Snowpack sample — Buffalo Mountain, Silverthorne, Colorado, USA (2/22/26, 2:02 PM MST)
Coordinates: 39.622, -106.113
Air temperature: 33 °F
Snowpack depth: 63 cm
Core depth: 40 cm
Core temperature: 26.6 °F
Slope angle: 11°, slope face: 116°
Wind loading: low
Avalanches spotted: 0
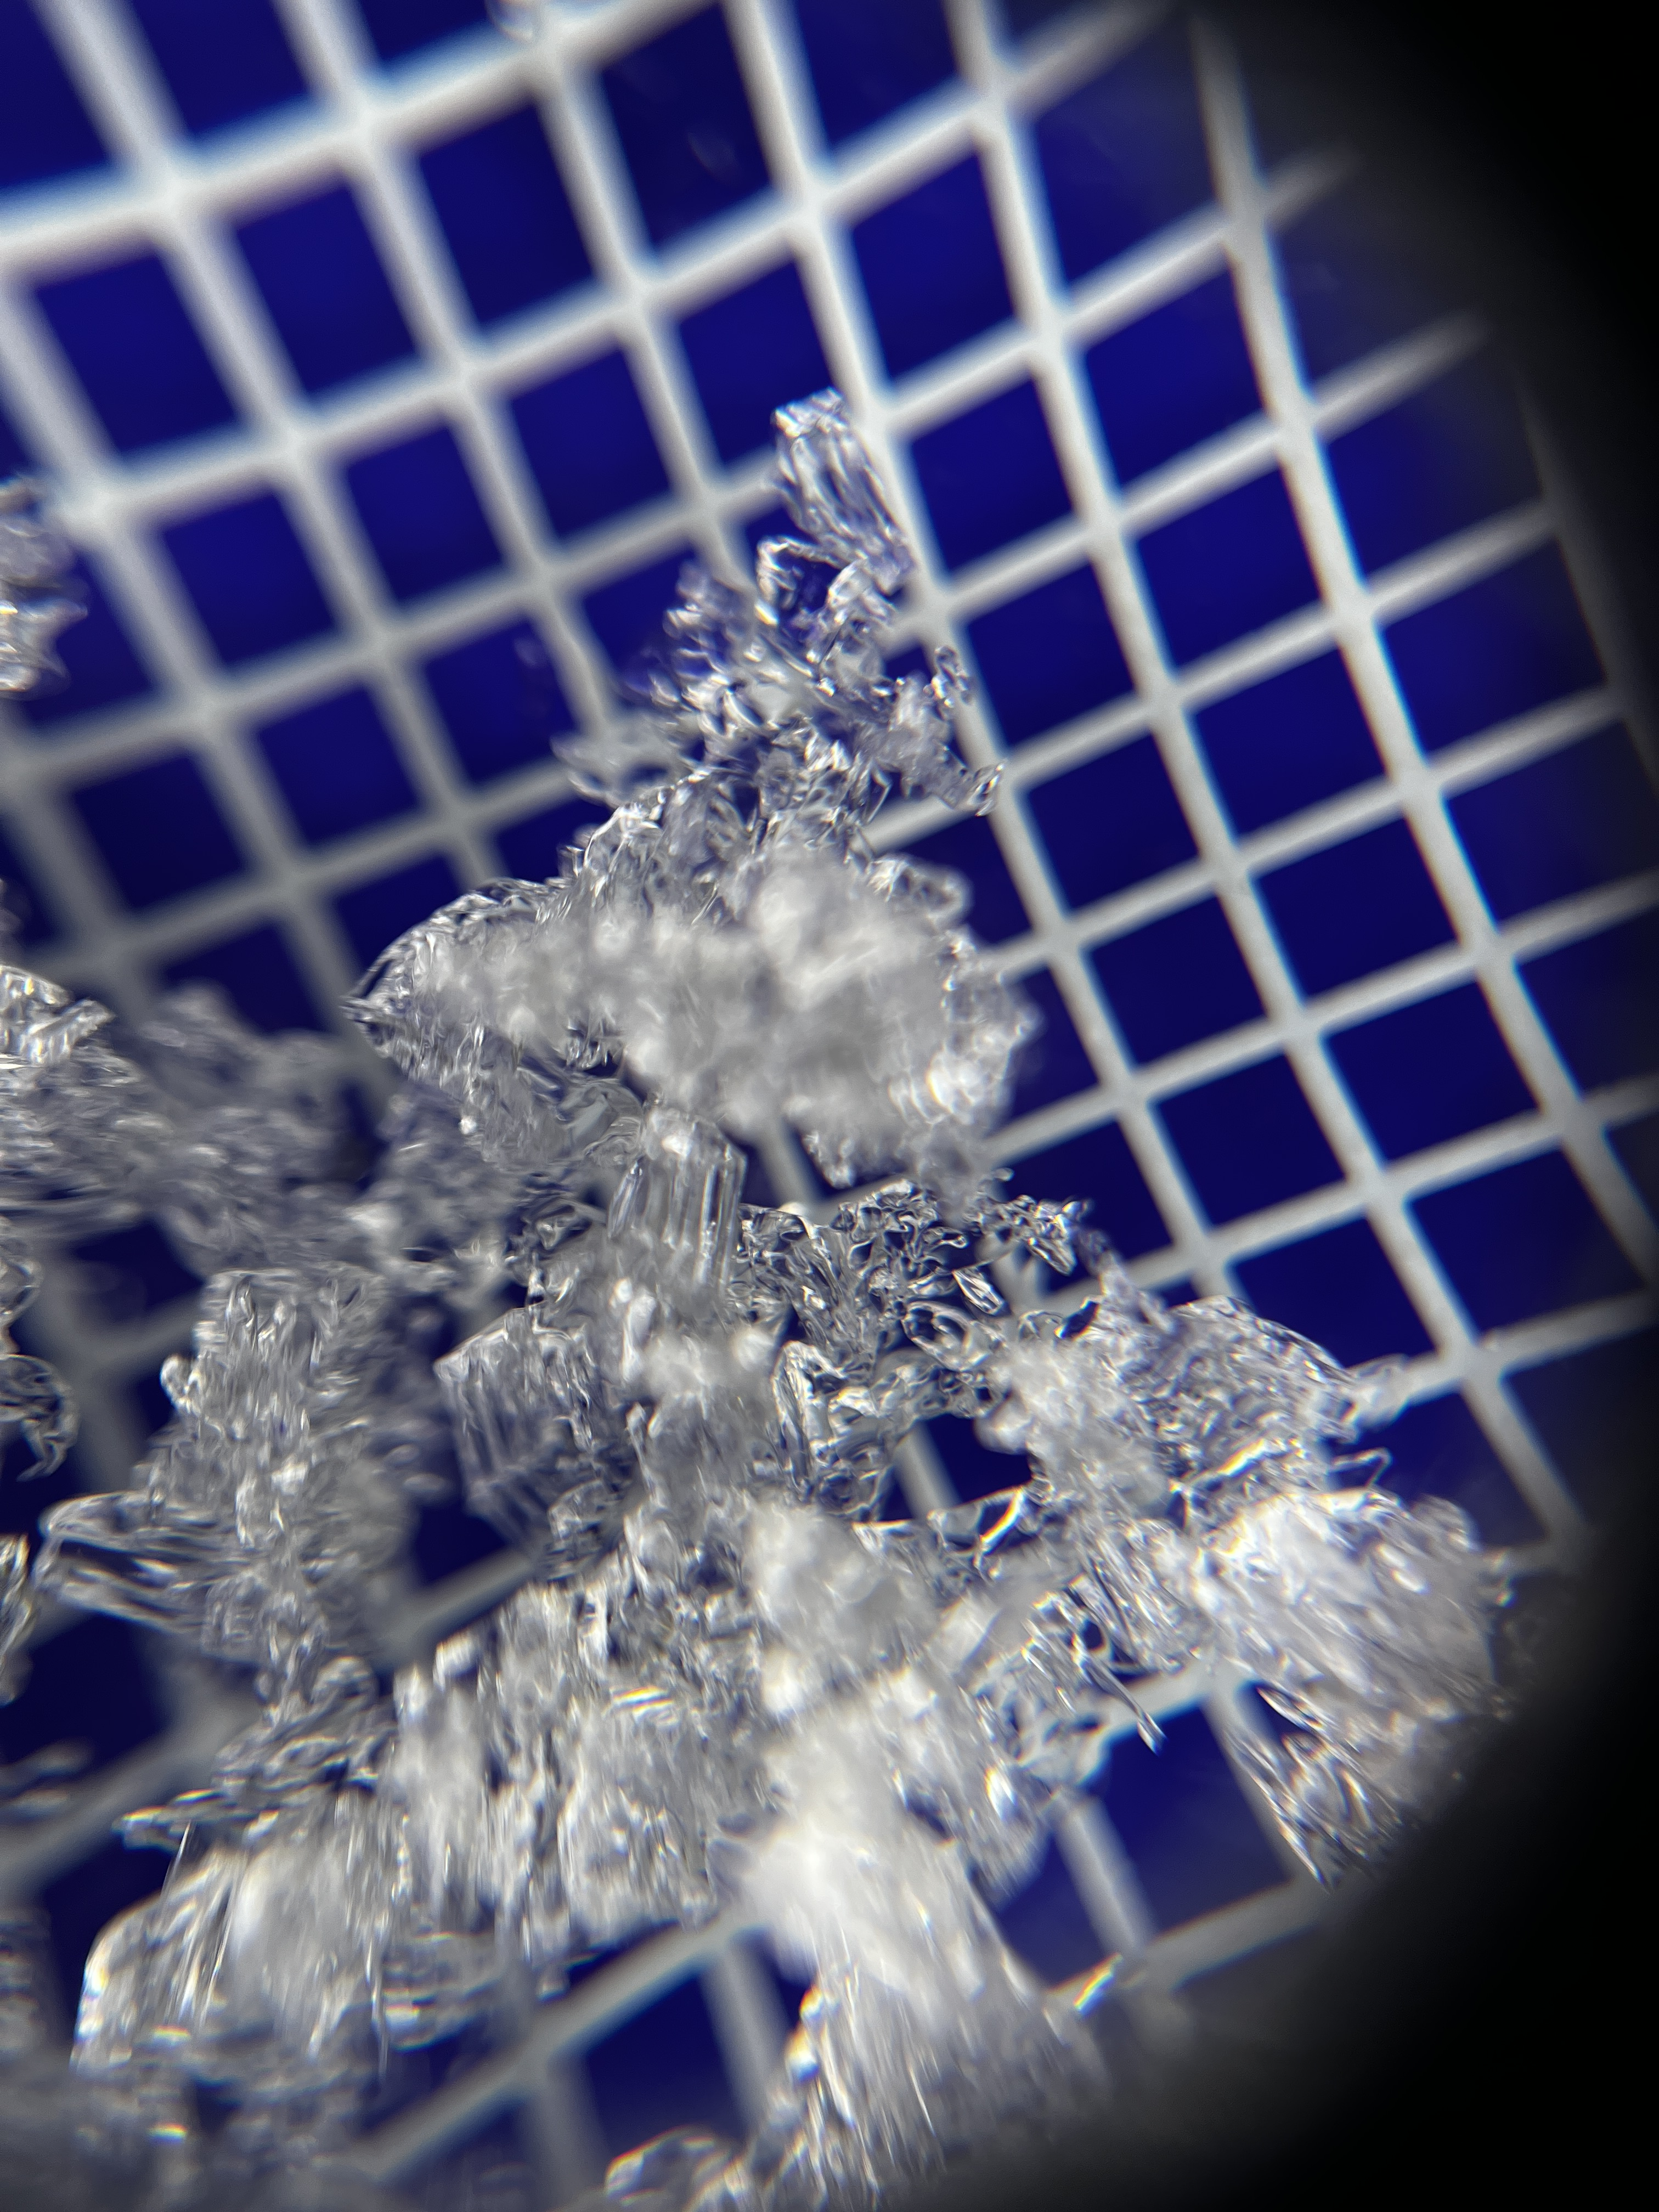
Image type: magnified_profile
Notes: In a firebreak similar to site 1, minimal wind loading with no spotted avalanches (not many faces in view though)